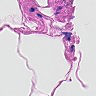
Metastatic tissue present: no